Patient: sex M, age 65
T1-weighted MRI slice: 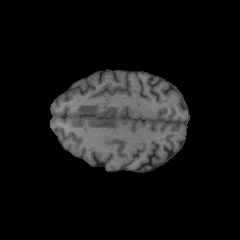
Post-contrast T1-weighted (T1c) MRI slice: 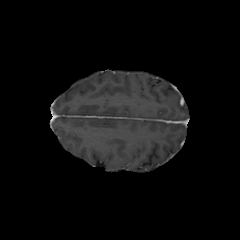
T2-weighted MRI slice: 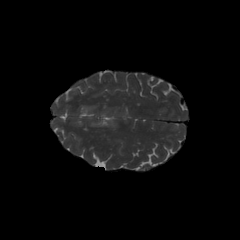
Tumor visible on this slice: no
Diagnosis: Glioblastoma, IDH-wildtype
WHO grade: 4